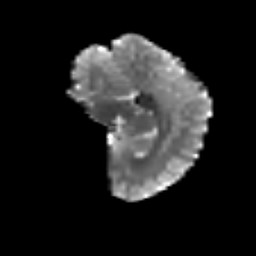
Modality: T2w
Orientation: sagittal
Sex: female
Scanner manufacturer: siemens
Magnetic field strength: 3 T
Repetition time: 5 s
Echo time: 0.071 s